Interaction volume radius: 5 \u00c5
Interaction volume height: 10 \u00c5
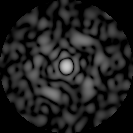
Disorder parameter: 0.8714